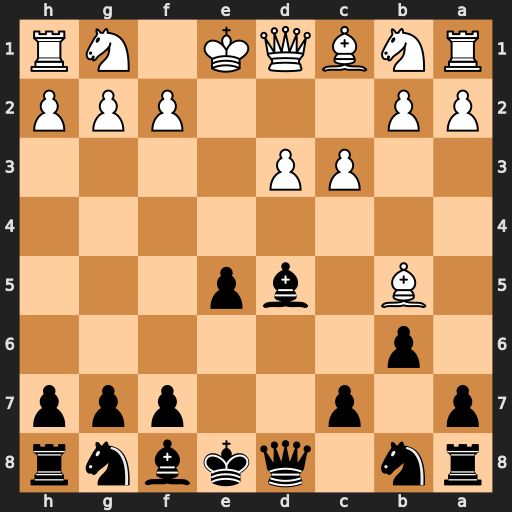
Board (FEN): rn1qkbnr/p1p2ppp/1p6/1B1bp3/8/2PP4/PP3PPP/RNBQK1NR
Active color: b
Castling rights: KQkq
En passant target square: -
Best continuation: c6 Nf3 cxb5